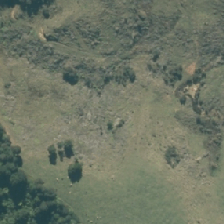
Land cover: low_producing_grassland